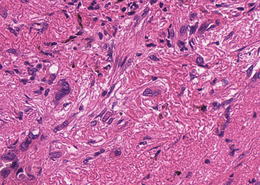
Tumor epithelial tissue: no
Tumor-associated stroma tissue: yes
Normal tissue: no